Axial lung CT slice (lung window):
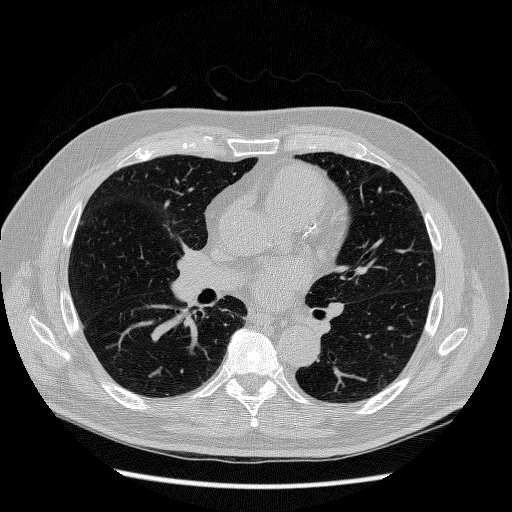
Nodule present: no